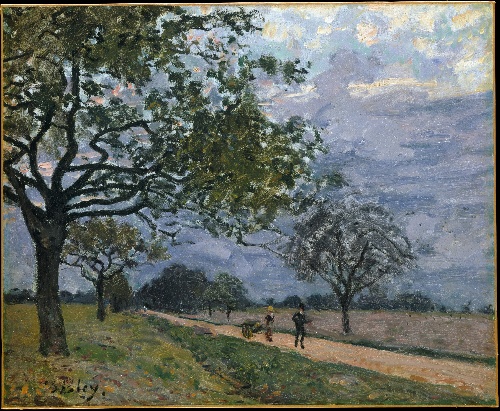
Title: The Road from Versailles to Louveciennes
Artist: Alfred Sisley
Artist bio: British, Paris 1839–1899 Moret-sur-Loing
Date: probably 1879
Object type: Painting
Classification: Paintings
Medium: Oil on canvas
Dimensions: 18 x 22 in. (45.7 x 55.9 cm)
Department: European Paintings
Credit line: Gift of Mr. and Mrs. Richard Rodgers, 1964
Accession year: 1964
Repository: Metropolitan Museum of Art, New York, NY
Tags: Roads|Landscapes